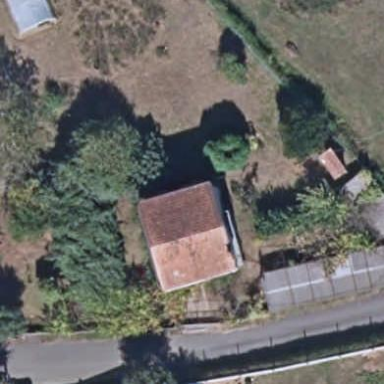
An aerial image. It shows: Simple and straightforward house.